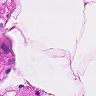
Metastatic tissue present: no